A scalogram of one vibration snapshot from a rotating bearing is shown, computed with a continuous wavelet transform. Based on the visible evidence, which condition applies: normal, inner_race, outer_race, ball?
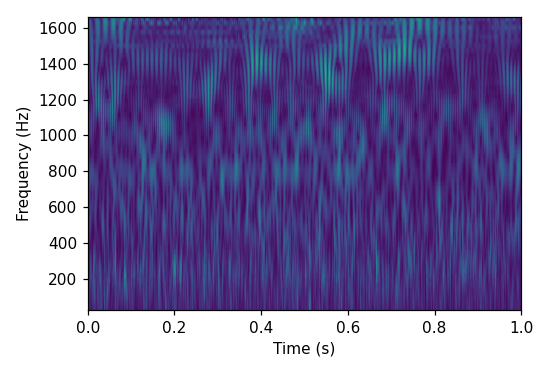
Answer: normal